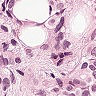
Metastatic tissue present: yes